Question: im trying to develop an app. like vs ObjectBrowser and flow was something like this:
<URL>
now my problem was i cant find the method for calling all basetypes ...
something like:

instead i can only see "Object" as BaseType for Class ...
'''
Q: Is there a way I can get all basetypes via reflection?
'''
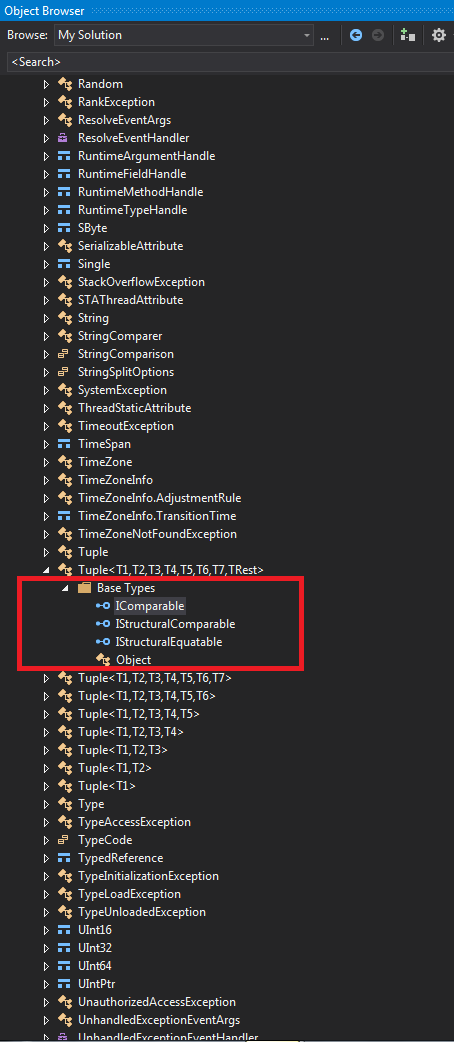
Answer: ('IComparable', 'IStructuralComparable' etc.) are not , since a base type can be ('Object' in your case). If you want to get all the use
'''
Type tp = ... // type of interest
Type baseType = tp.BaseType; // Base type
Type[] interfaces = tp.GetInterfaces(); // Interfaces
'''